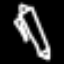
Label: pencil